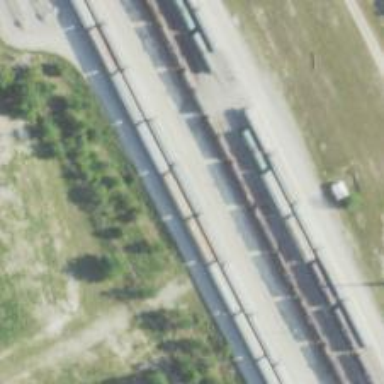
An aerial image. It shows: Rail spur service.